Brain MRI, t1w sequence, axial 2D slice.
Patient: age 43, sex M, weight 95 kg, height 1.95 m
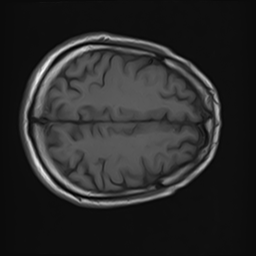